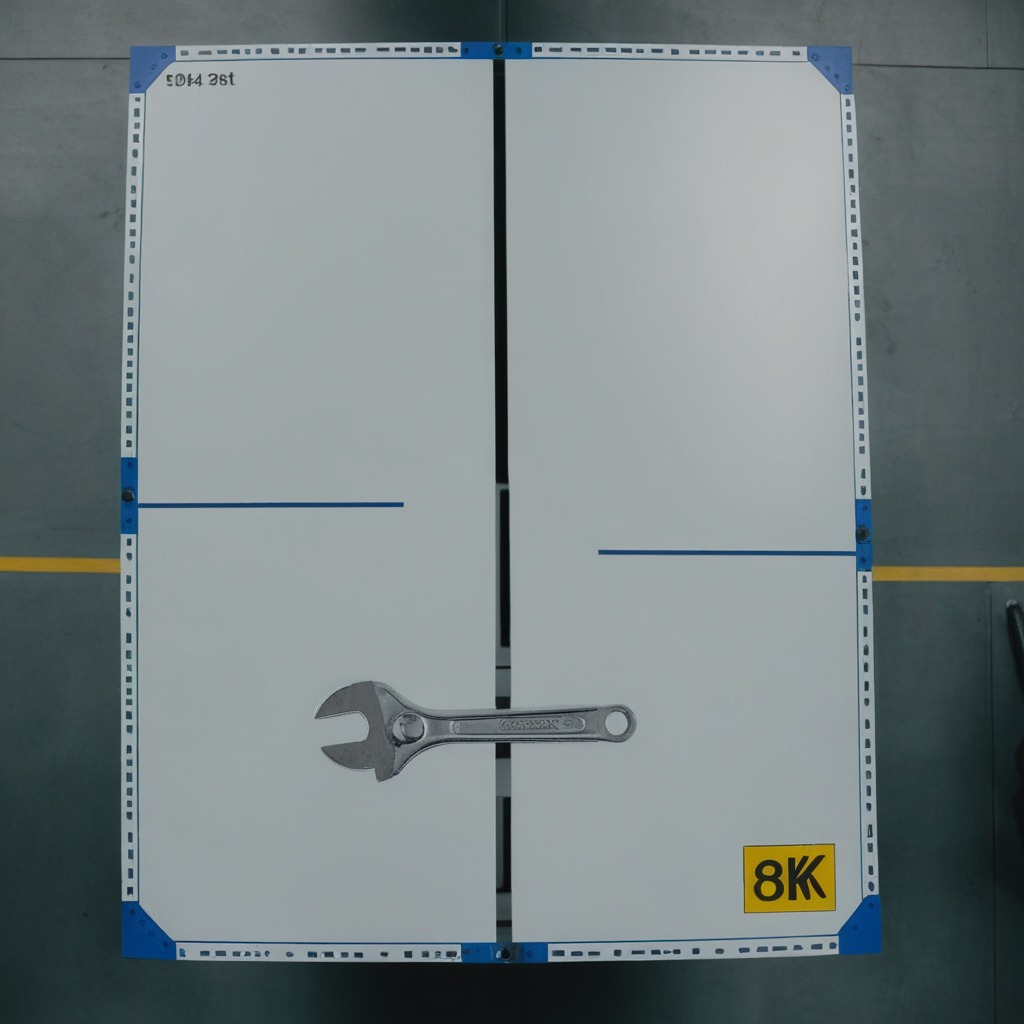
An wrench lies on the toolbox surface in an airplane hangar workshop 8K.